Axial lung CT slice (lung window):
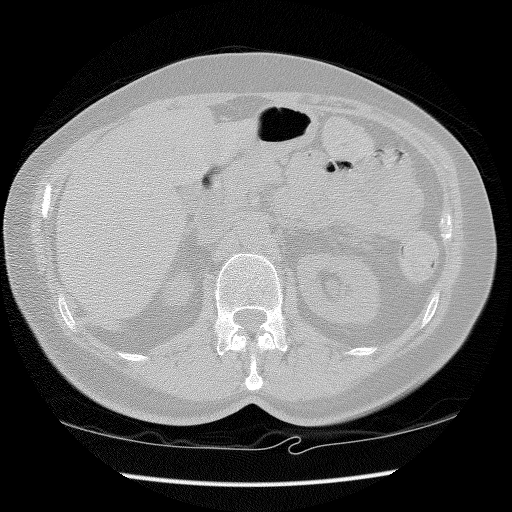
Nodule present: no